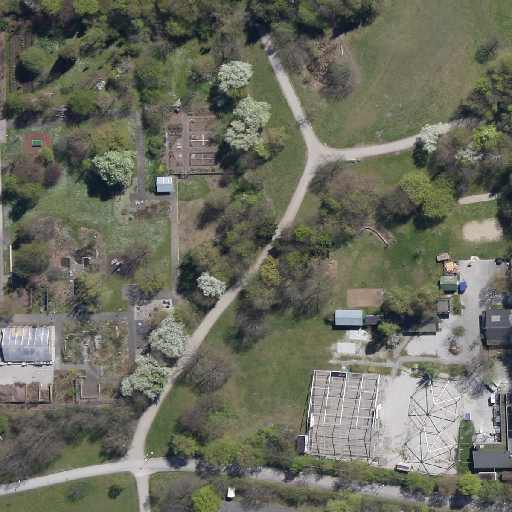
Referring expression: sidewalk along with tree